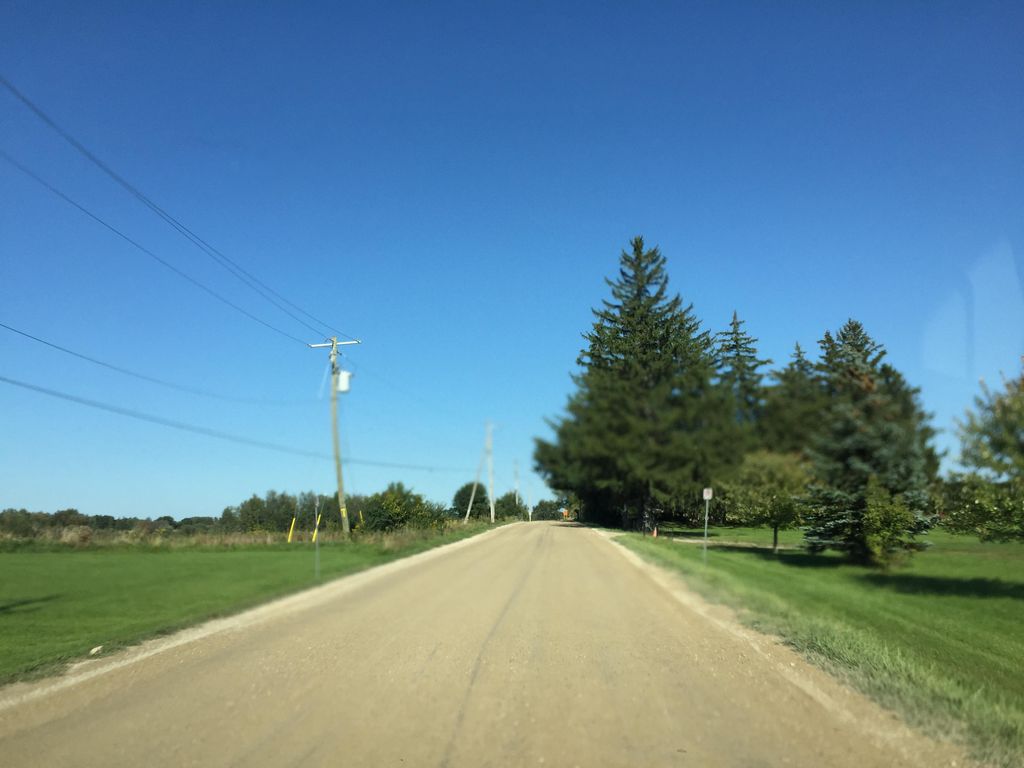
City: kitchener-waterloo